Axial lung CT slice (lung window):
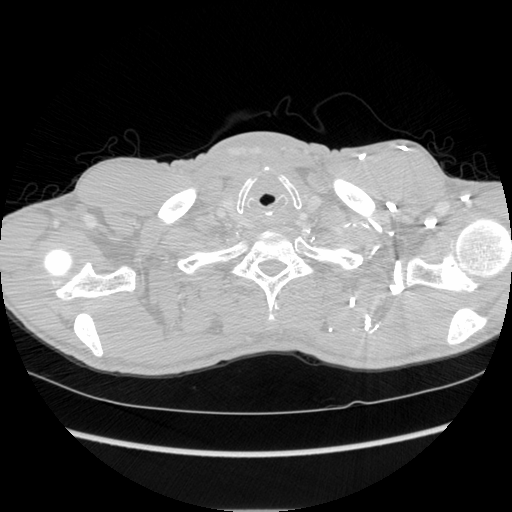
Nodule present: no